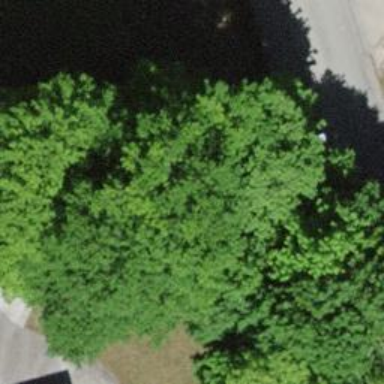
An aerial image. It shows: Broadleaved tree with lush foliage.